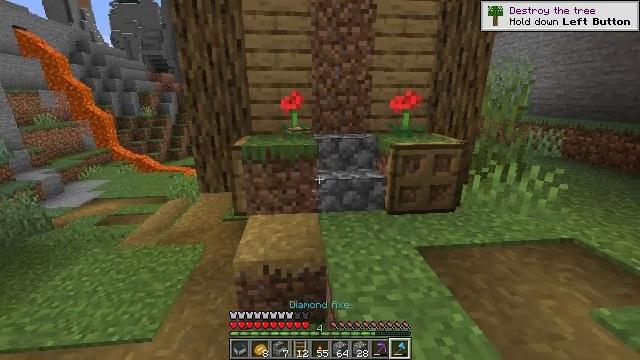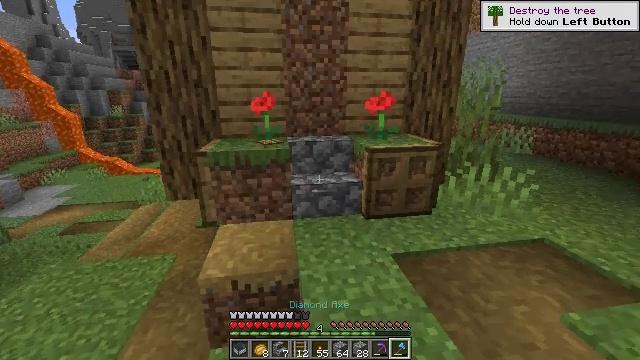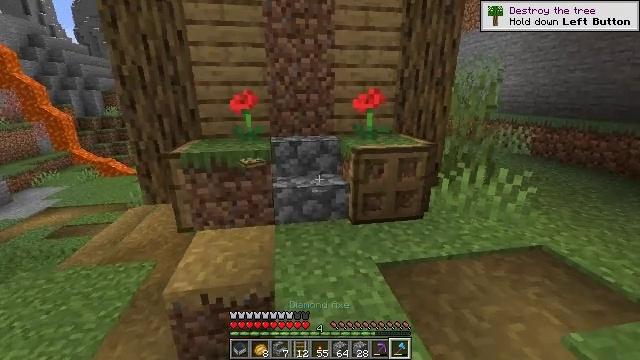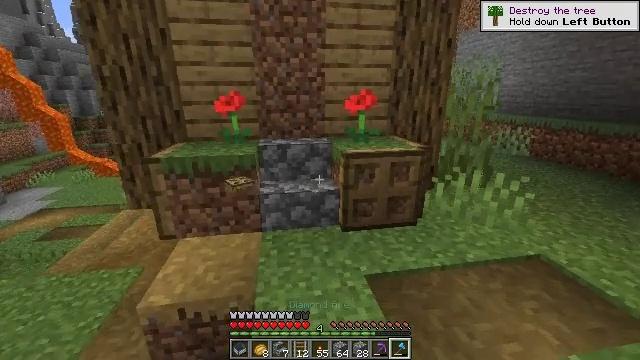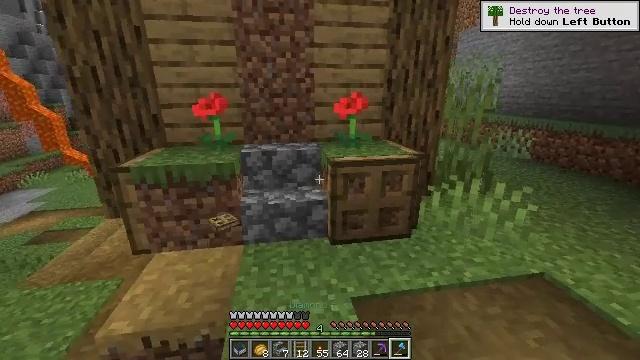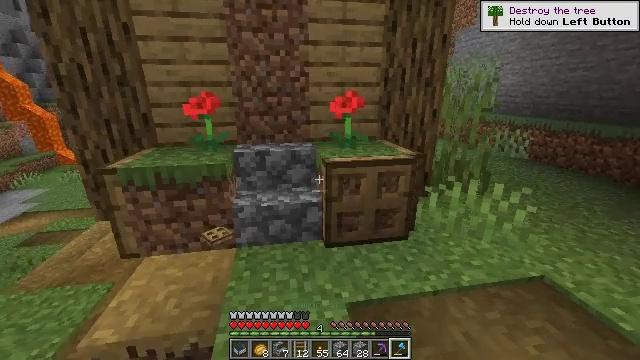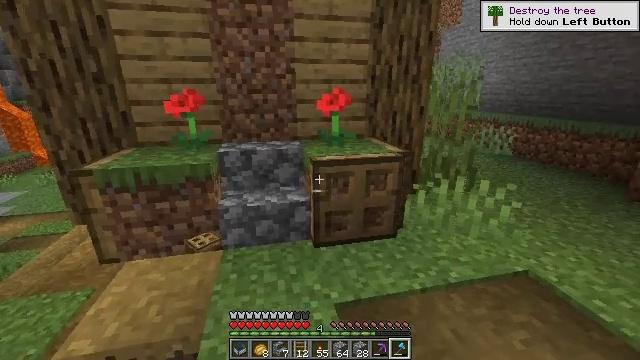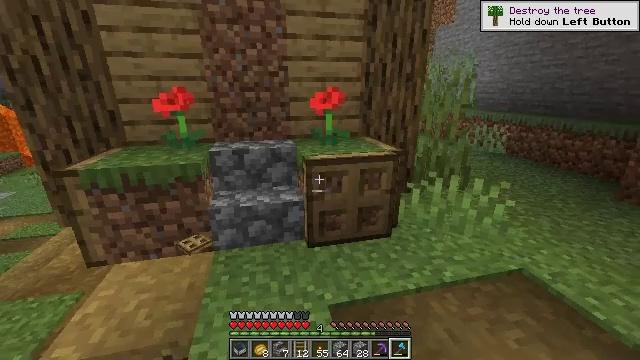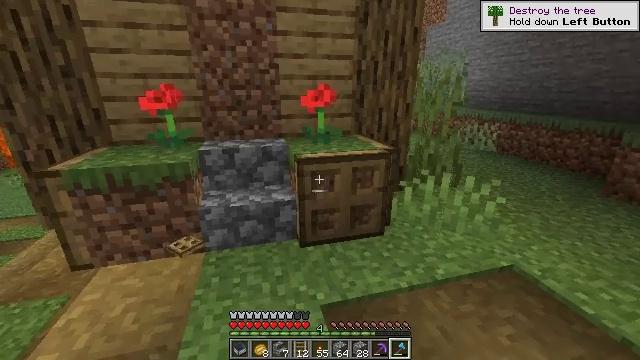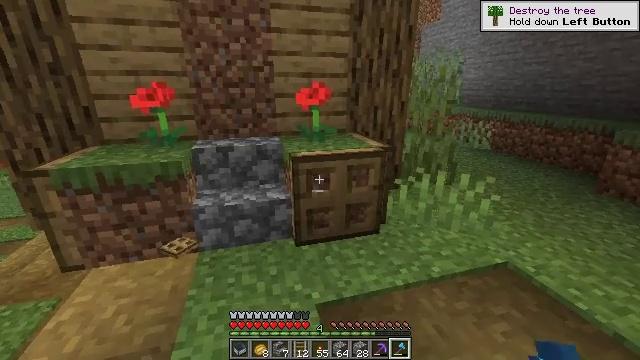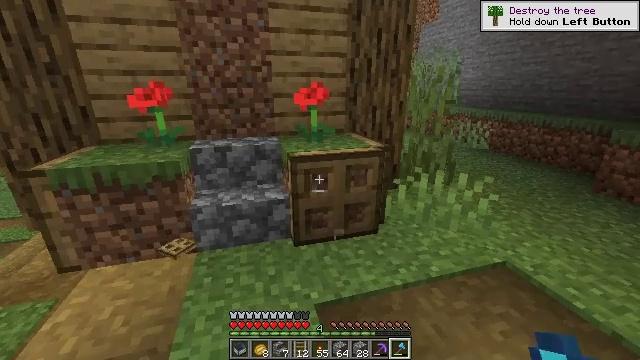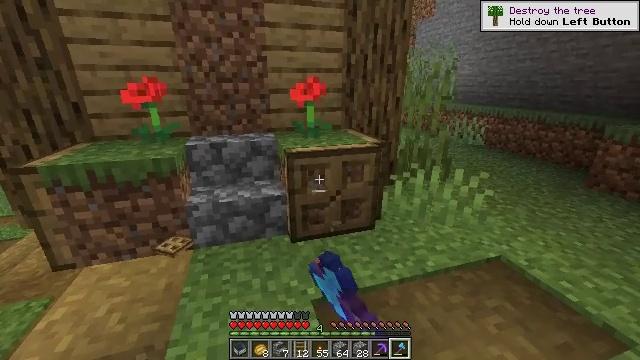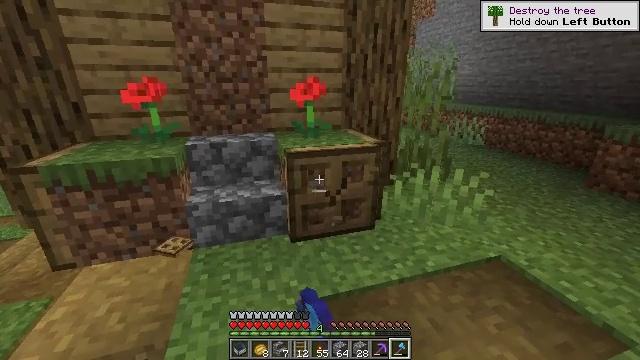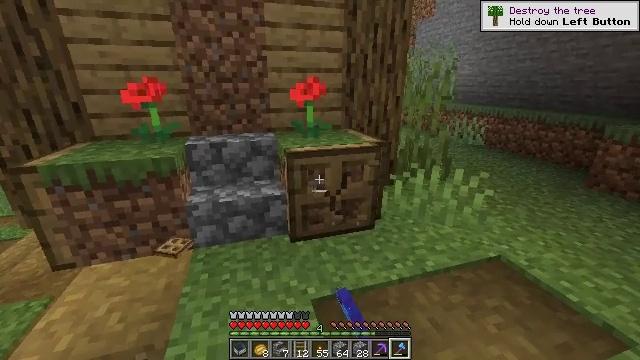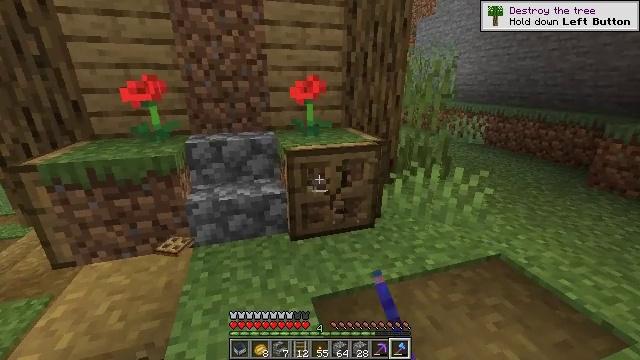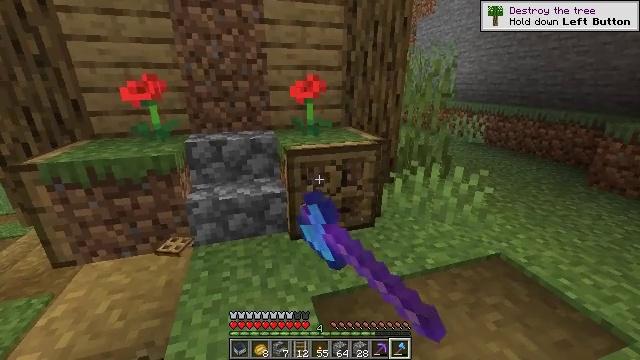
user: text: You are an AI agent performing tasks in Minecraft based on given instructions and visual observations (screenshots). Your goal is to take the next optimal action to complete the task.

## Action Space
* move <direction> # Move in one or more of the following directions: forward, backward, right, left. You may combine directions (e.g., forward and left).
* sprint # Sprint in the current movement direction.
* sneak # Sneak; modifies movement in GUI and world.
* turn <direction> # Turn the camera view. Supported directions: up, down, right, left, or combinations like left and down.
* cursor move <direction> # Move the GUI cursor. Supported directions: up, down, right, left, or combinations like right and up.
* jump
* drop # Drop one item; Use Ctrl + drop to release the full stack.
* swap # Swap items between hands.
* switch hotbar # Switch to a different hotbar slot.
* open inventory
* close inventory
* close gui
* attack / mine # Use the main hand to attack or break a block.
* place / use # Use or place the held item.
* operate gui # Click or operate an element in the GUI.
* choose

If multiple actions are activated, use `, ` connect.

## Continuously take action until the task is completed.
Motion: motion action
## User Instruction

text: Collect the oak trapdoor for re-use.
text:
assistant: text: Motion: move forward and move right, turn right
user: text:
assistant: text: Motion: move forward and move right
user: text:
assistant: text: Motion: move forward and move right
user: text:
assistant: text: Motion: move forward
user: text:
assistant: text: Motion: no_op
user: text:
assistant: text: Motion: turn right
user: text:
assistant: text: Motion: turn right
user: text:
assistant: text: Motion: turn right
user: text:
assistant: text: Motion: no_op
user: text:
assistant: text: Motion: attack / mine
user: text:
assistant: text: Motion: attack / mine
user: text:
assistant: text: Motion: attack / mine
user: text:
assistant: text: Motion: attack / mine
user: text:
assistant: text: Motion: attack / mine
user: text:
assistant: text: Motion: attack / mine
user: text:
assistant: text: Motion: attack / mine
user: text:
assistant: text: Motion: attack / mine
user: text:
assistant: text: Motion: attack / mine
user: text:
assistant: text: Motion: attack / mine
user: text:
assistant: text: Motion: attack / mine
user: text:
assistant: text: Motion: attack / mine
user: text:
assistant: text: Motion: attack / mine
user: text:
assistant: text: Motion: attack / mine
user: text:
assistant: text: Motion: attack / mine
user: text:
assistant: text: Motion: attack / mine
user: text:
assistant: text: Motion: attack / mine
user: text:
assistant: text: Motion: attack / mine